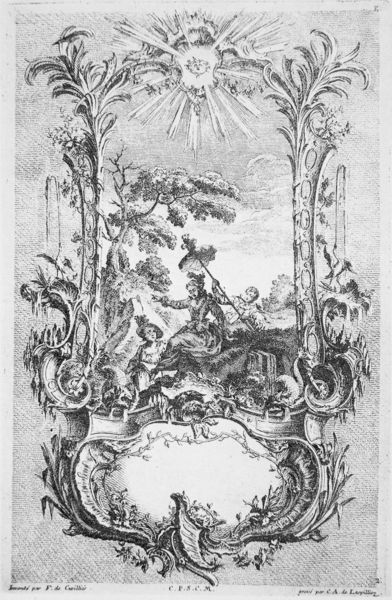
Titel: Ornamentstich (Vorlagenblatt)
Künstler: Francois d.Ä. Cuvilliés
Standort: Wien
Institution: Museum für angewandte Kunst
Schlagwörter: baum, blätter, gott, himmel, mann, weiß, wolken, bäume, frauen, landschaft, menschen, mädchen, see, sitzen, äste, damen, frau, grau, hut, schwarz, zeichnung, dame, gras, regenschirm, schirm, sonnenschirm, tiere, muster, ornament, wand, barock, diener, dienerin, rahmen, bild, füllhorn, signatur, spiegel, ast, hügel, natur, stamm, zweige, busch, sonne, auge, adel, rokkoko, blatt, pflanzen, renaissance, rokoko, wald, oval, garten, ranken, schrift, papier, stab, grafik, graphik, wise, linien, rand, stämme, hat, ornate, people, white, women, black, discussion, dress, dresses, france, gray, grey, kartusche, lady, sitting, talking, weib, woman, symmetrie, floral, ornamente, verzierung, wandmalerei, decorative, picture, print, servant, palm, palme, paradies, schild, knabe, buch, strahlen, druck, lithographie, schwarzweiss, druckgrafik, holzstich, radierung, stich, illustration, strahl, beschriftung, bleistift, entwurf, ranke, china, wappen, öffnung, feather, wurzeln, voluten, clouds, man, sky, tree, mystisch, märchen, field, landscape, nature, urwald, sun, trees, palmen, baroque, grass, light, plants, muscheln, drawing, piknick, vorlage, aufregung, kupferstich, black and white, etching, sketch, miniatur, french, fantasie, handschrift, victorian, sunshine, geist, human, arkanthus, leaves, trunk, handzeichnung, arkantus, history, beschriftet, ink, rocaille, kringel, detail, pencil, eye, branches, god, heiliger geist, book, horns, verehrer, auge gottes, freimaurer, humans, bite, fokoko, garten paradies, schirmchen, schraftur, xilographie, page, palms, symbol, parasol, umbrella, vine, beams, curves, time, wig, neue welt, woods, gottesauge, queen, fan, symbolic, 18. jahrhundert, acanthus, title, rays, period, stems, allsehendes auge, cornucopia, bookplate, montone, floer, floert, treeds, syn, rocco, light]